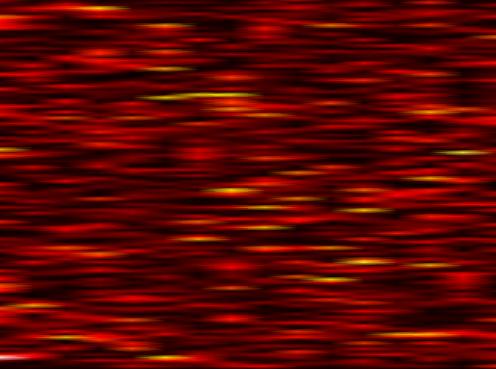
Label: OFDM